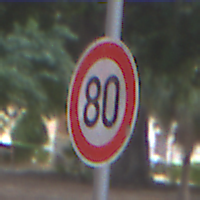
Verkehrszeichen: Geschwindigkeit80
Umgebung: Outdoor, Suburban
Tageszeit: MorningAfternoon
Wetter: PartlyCloudy
Licht: Natural
Jahreszeit: NotSpecified
Kontrast: LowContrast